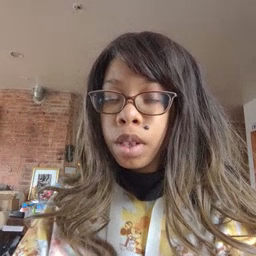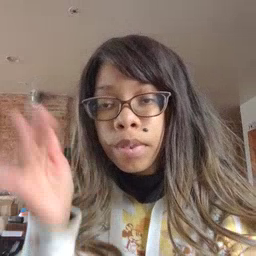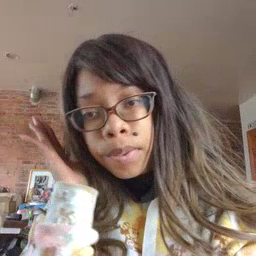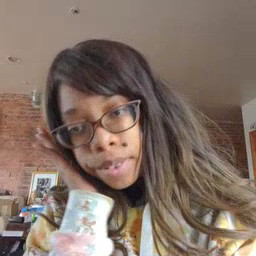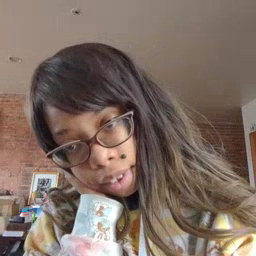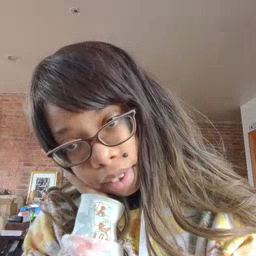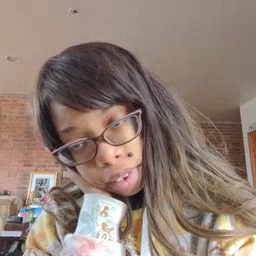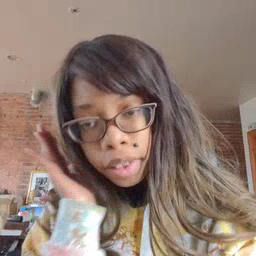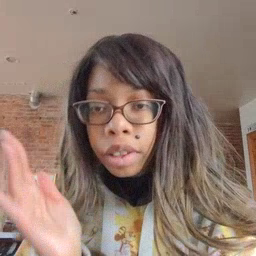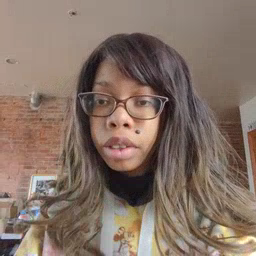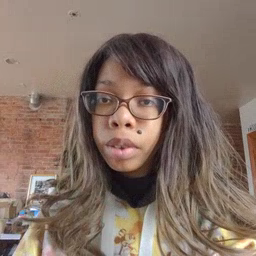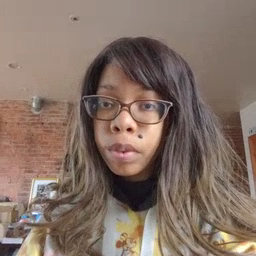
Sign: bed